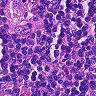
Metastatic tissue present: no